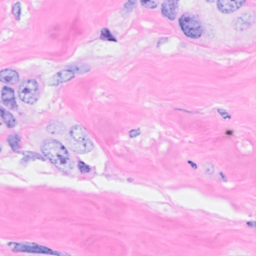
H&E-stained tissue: Breast